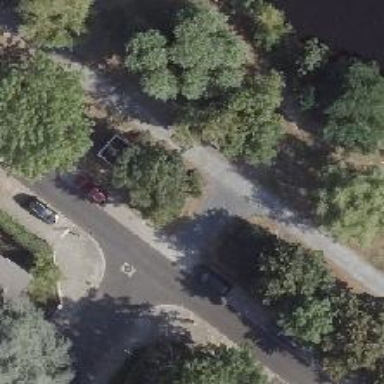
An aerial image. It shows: Parking lane barrier.